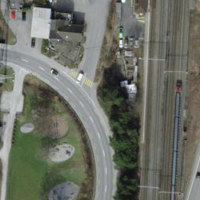
EUNIS habitat code: 57
Species observed at this site:
Corvus corone